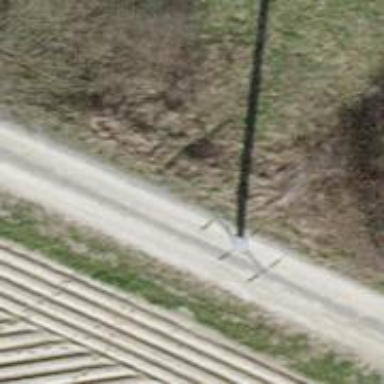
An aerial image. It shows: Power pole.